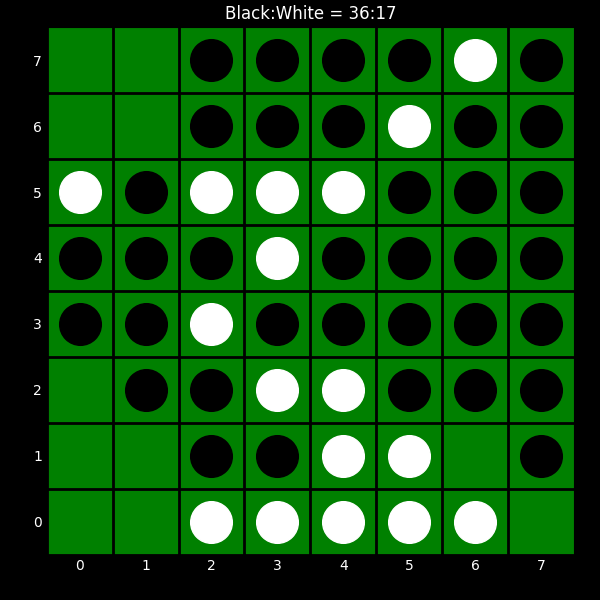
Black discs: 36
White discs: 17